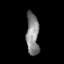
Tissue: prostate
Cell type: T cells
Senescence score: 0.8012
Nuclear area (px): 523
Mean DAPI intensity: 133.195